Field crop: maize
Growth stage: 2
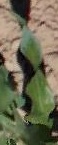
Species: maize